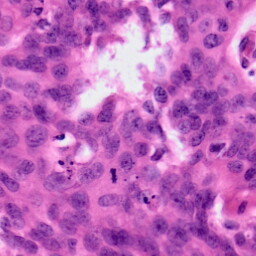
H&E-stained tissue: Ovarian